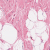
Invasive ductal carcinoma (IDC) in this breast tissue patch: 0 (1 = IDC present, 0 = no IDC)